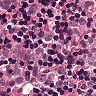
Metastatic tissue present: yes